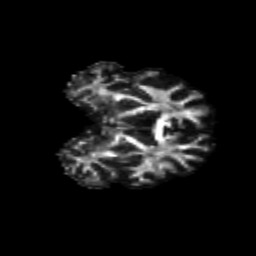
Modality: FA
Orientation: coronal
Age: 18
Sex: male
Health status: healthy
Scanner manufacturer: siemens
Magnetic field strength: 3 T
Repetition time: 8.6 s
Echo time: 0.095 s